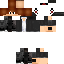
A male human skin with medium skin, wearing brown long hair dressed in a blue hoodie and black pants, featuring a closed mouth.